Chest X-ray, PA view. Patient: 54 years old, sex M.
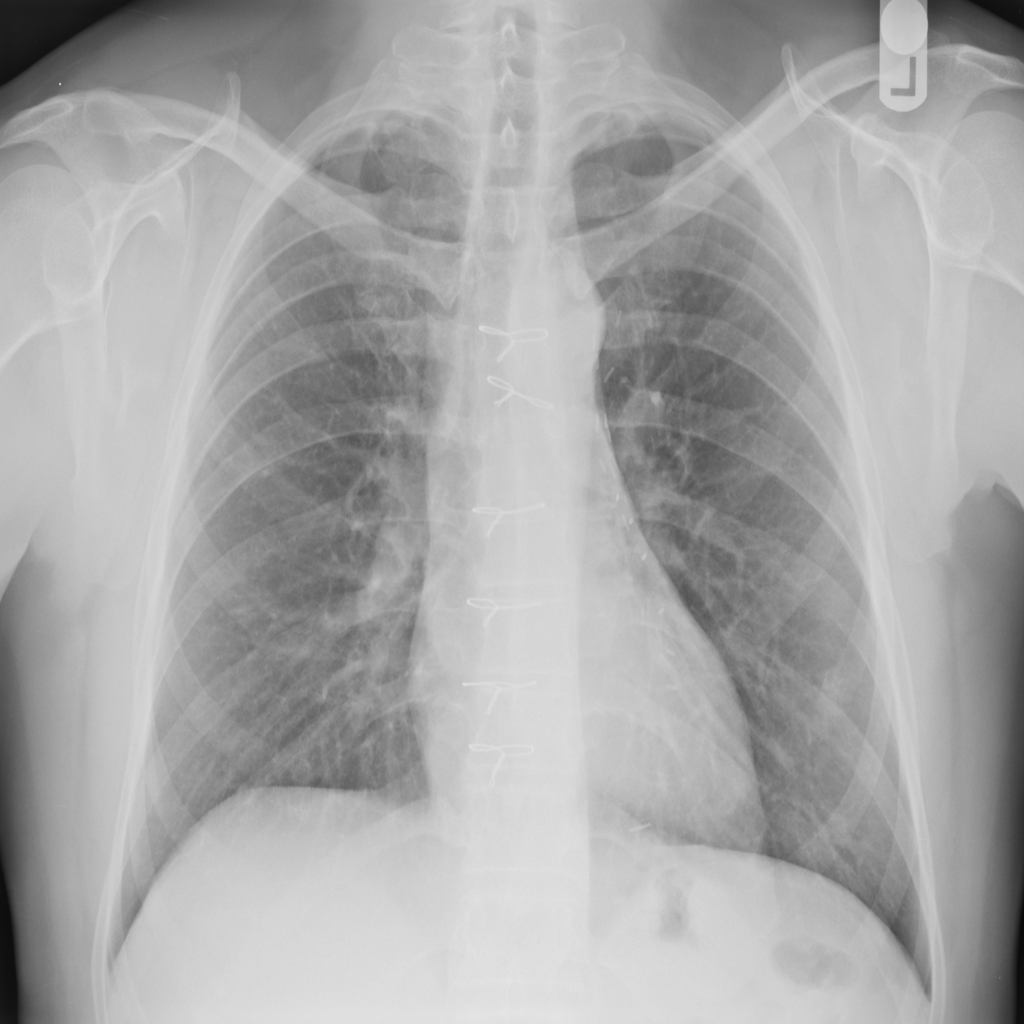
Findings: No Finding